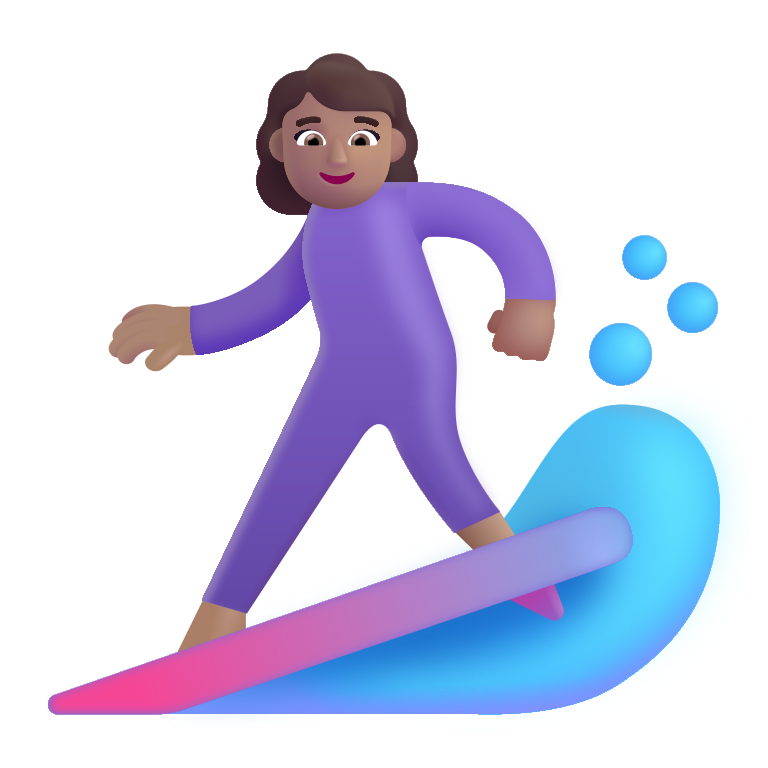
woman surfing color